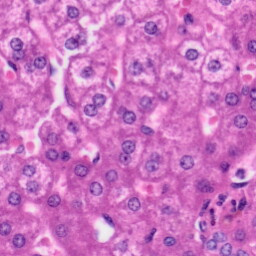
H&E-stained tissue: Liver